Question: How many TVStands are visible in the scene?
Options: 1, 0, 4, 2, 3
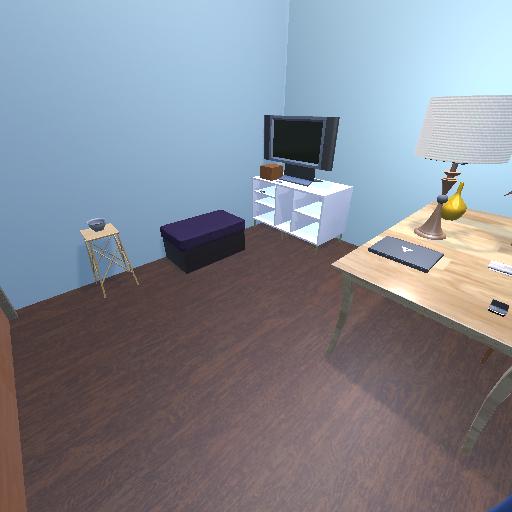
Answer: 1